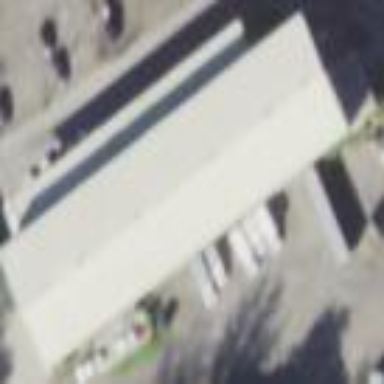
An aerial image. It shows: Historic commercial building that used to be factory.